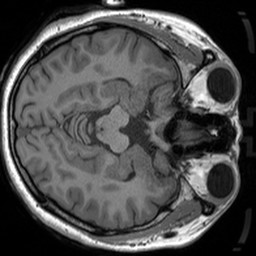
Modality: T1w
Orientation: axial
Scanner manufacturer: siemens
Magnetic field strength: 3 T
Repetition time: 1.54 s
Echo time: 0.00234 s